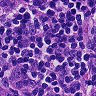
Metastatic tissue present: yes